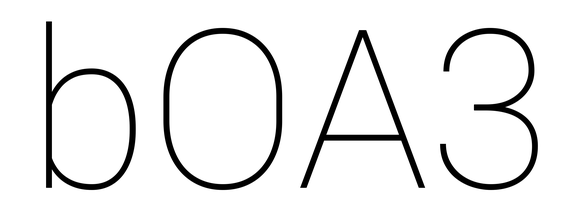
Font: Roboto_Thin